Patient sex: F
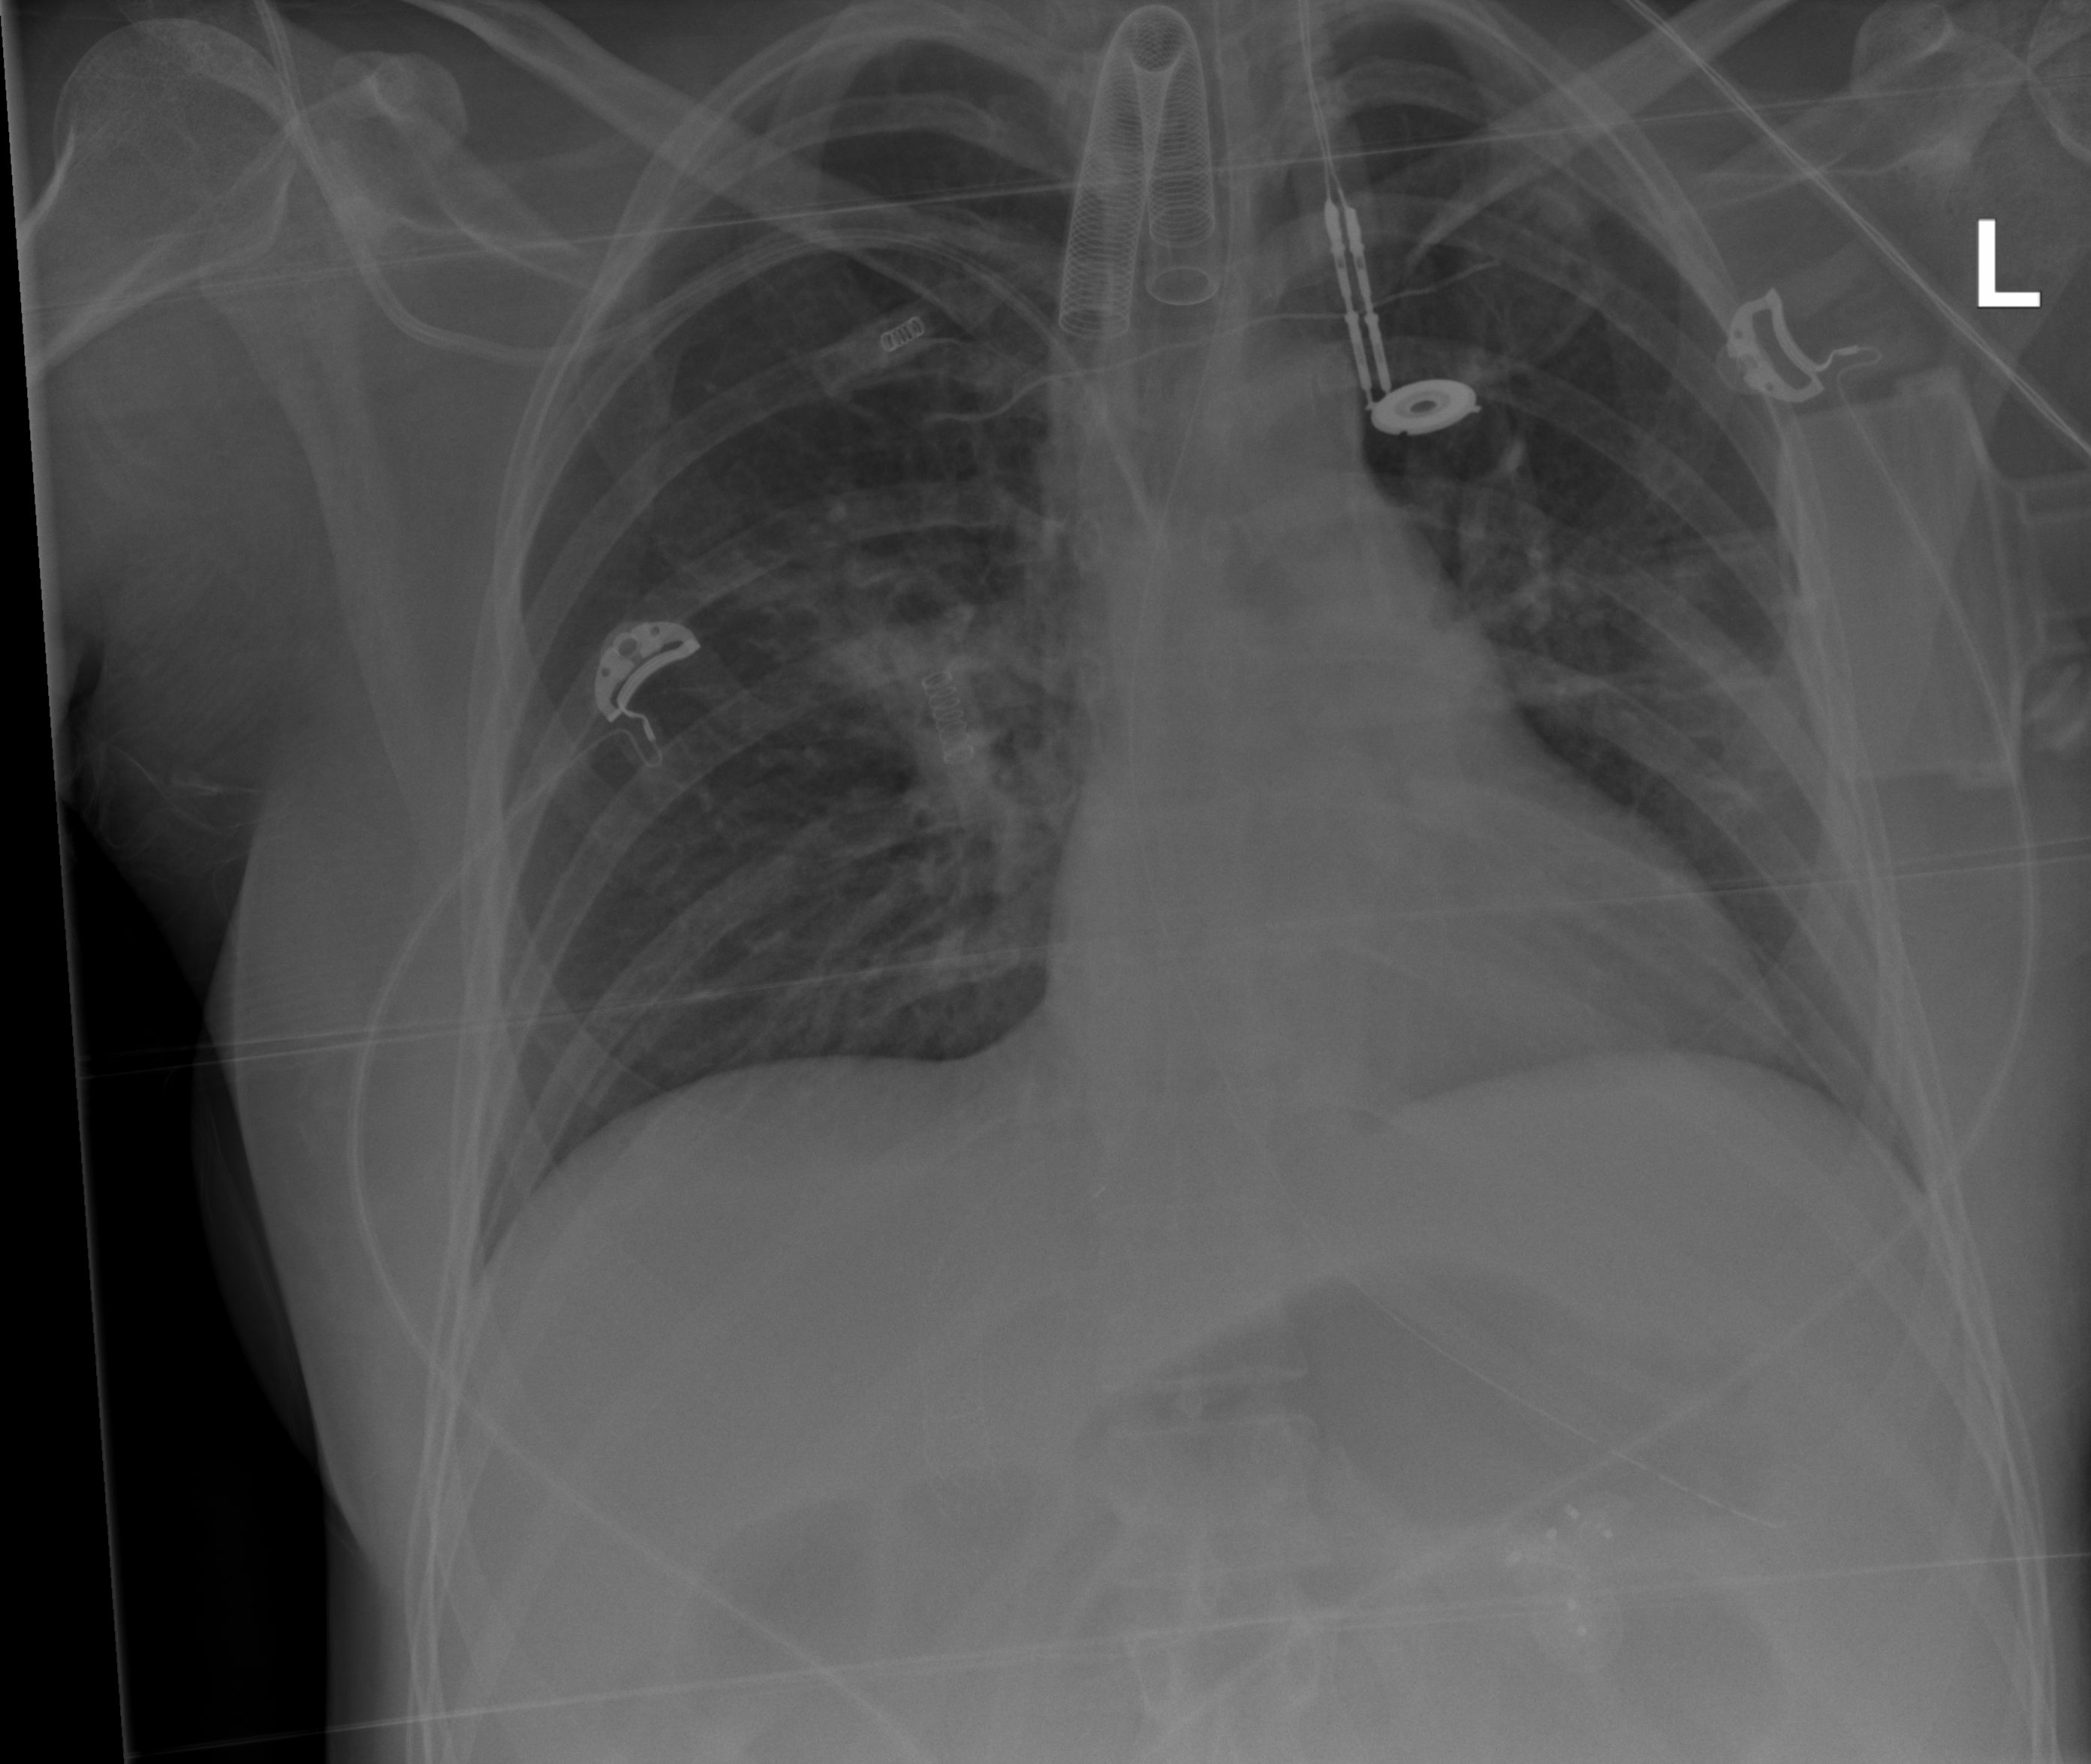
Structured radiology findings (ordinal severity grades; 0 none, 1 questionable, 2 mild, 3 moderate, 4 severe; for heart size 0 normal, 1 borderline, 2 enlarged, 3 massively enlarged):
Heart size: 0
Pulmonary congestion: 0
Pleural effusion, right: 0
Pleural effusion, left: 0
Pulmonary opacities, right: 0
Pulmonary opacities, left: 0
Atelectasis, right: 2
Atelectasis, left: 0